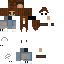
A female human skin with medium skin, wearing brown long hair dressed in a blue hoodie and gray shorts, featuring a closed mouth.